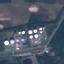
Label: Industrial